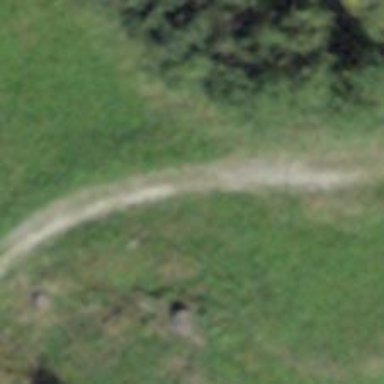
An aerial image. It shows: Path made of earth.